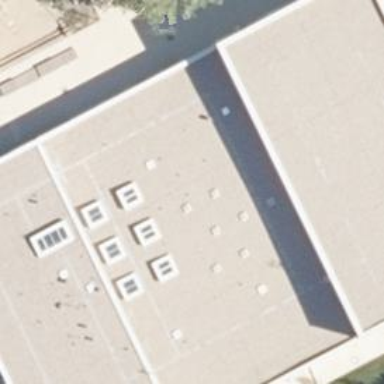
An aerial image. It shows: White school building with flat roof.